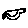
Label: bird